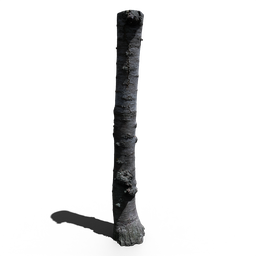
Label: nature